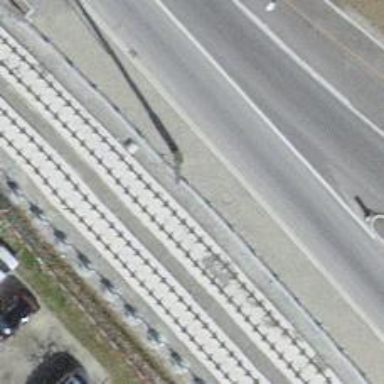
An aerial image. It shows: Metal fence as barrier.